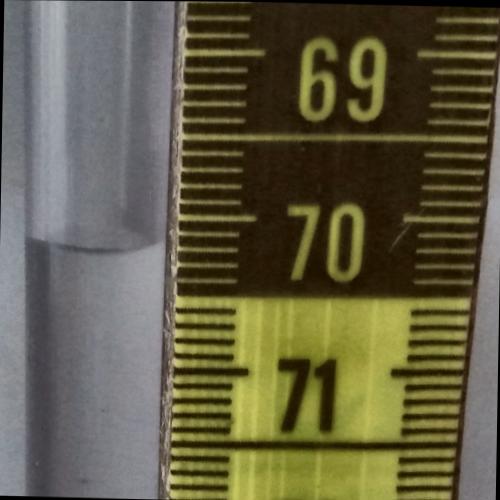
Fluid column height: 70.2 cm